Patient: sex M, age 54
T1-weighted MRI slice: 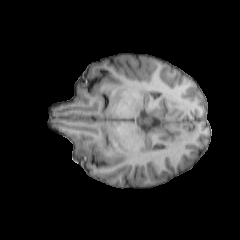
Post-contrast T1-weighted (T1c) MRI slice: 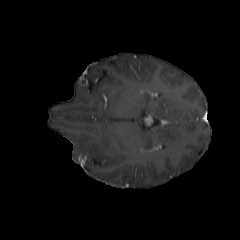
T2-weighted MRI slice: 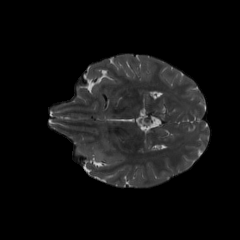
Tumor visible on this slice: yes
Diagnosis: Astrocytoma, IDH-wildtype
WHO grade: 3